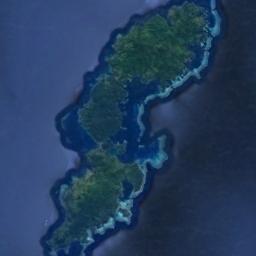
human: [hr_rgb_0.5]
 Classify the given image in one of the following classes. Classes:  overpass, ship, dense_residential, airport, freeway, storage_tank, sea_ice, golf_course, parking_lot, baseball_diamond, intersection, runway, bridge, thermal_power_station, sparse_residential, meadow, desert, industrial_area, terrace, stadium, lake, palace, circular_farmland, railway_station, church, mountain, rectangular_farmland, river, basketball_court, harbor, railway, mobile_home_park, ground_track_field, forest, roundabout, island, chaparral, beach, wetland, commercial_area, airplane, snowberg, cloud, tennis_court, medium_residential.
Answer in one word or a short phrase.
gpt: island